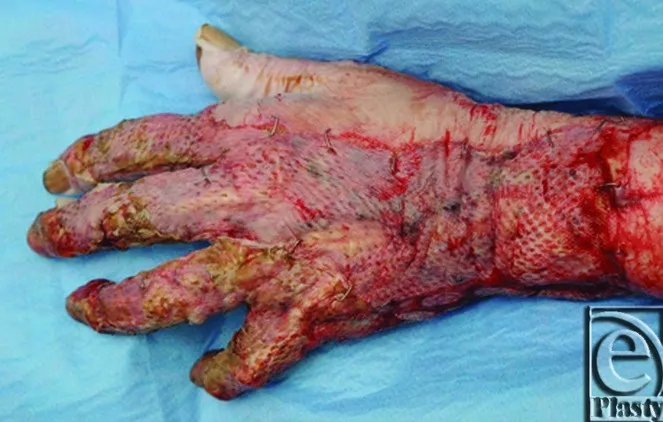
The left hand dorsum at 5 days postoperatively.
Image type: medical_photograph (other_medical_photograph)